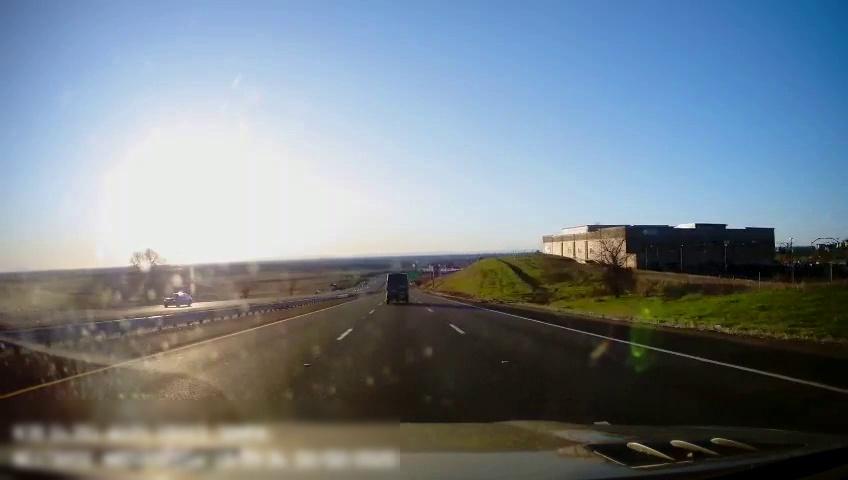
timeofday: Day
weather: Sunny
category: Drivable Space
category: Drivable Space
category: Vehicles | Truck
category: Vehicles | Car
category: Lanes | Current Lane
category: Lanes | Current Lane
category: Lanes | Alternate Lane
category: Lanes | Alternate Lane